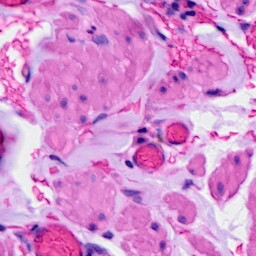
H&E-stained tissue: Ovarian